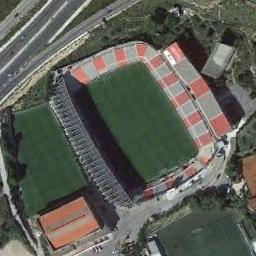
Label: stadium